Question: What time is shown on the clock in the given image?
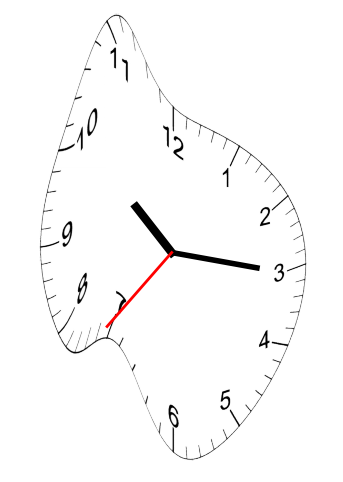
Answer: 10:15:36